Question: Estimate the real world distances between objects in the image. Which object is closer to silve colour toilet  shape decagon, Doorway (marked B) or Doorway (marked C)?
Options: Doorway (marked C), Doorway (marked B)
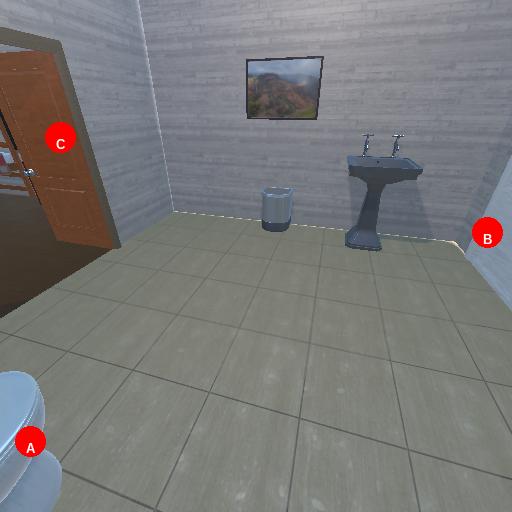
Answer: Doorway (marked C)